Field crop: maize
Growth stage: 2
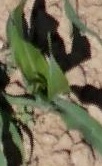
Species: maize